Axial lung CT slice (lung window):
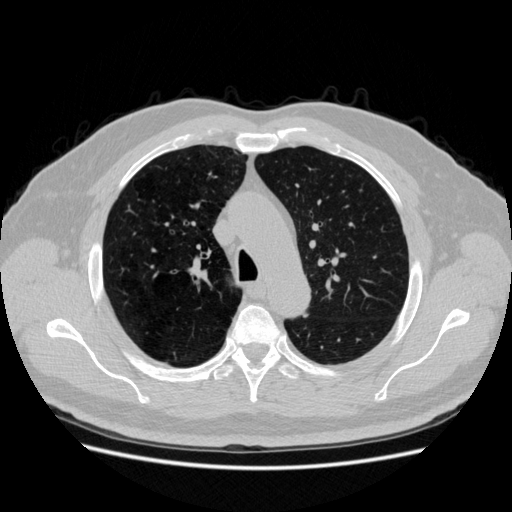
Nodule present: no